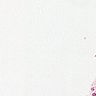
Metastatic tissue present: no